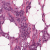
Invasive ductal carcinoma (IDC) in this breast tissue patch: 1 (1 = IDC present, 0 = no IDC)